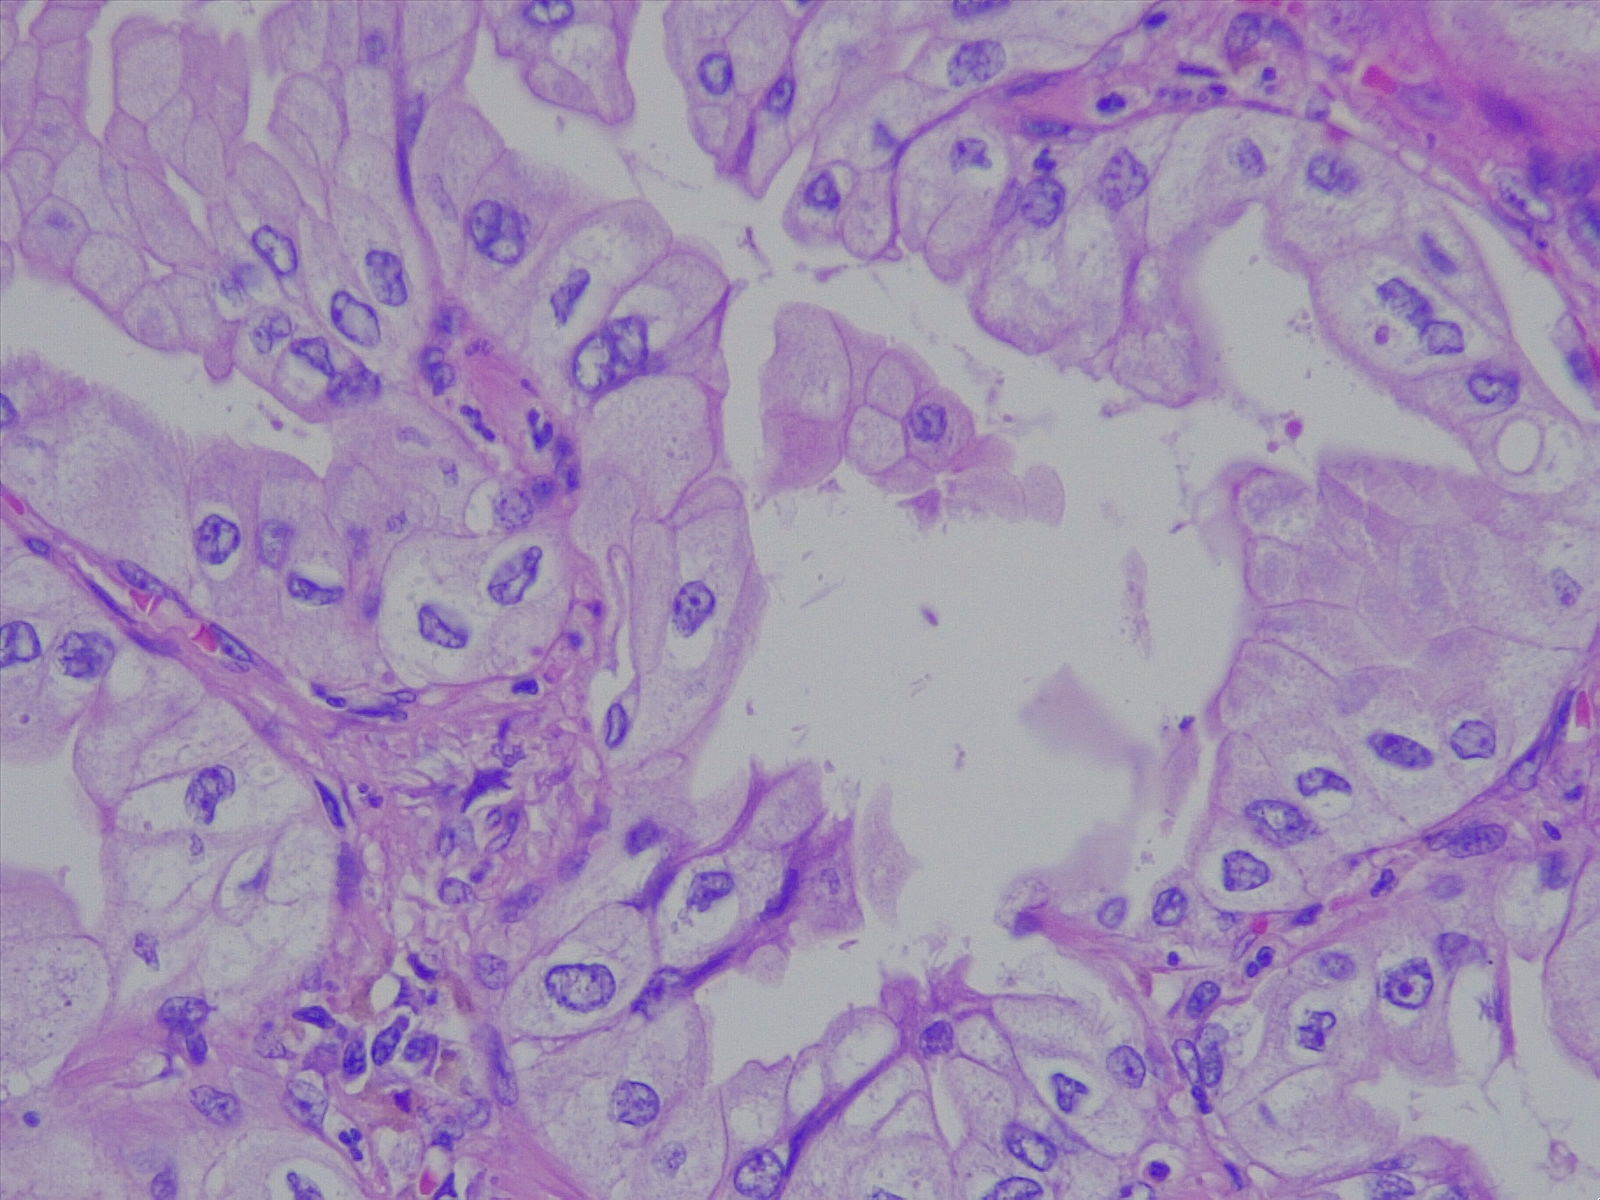
Label: lung adenocarcinoma, well differentiated